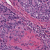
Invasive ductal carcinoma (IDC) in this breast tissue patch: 1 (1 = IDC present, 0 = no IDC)